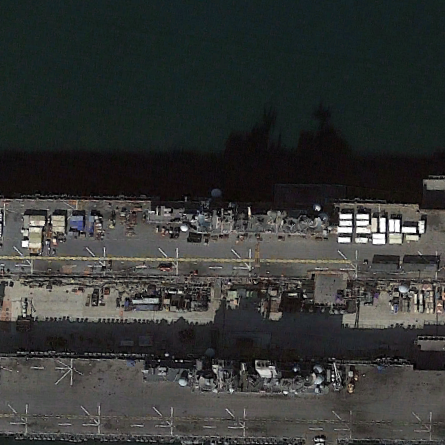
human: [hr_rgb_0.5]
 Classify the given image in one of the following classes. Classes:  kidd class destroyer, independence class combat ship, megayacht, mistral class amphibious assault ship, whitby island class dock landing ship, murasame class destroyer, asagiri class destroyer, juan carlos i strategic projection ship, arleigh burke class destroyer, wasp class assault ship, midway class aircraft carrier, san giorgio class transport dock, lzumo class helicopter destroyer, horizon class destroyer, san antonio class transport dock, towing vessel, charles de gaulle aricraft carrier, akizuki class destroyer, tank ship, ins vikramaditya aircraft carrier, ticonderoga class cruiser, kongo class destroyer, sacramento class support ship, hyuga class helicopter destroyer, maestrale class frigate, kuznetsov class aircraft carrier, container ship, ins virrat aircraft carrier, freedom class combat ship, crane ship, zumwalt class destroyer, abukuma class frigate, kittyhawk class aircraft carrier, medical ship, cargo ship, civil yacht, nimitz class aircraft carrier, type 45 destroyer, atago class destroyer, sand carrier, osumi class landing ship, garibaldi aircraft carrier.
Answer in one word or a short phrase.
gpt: Wasp class assault ship